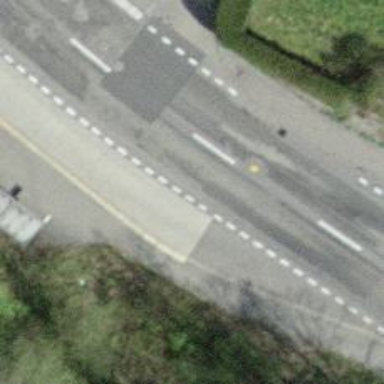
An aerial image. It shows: Public transport stop position.